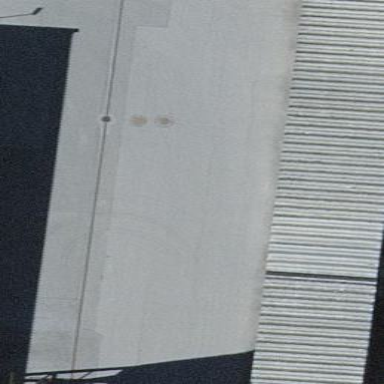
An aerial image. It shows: View of roof of building.